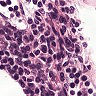
Metastatic tissue present: no